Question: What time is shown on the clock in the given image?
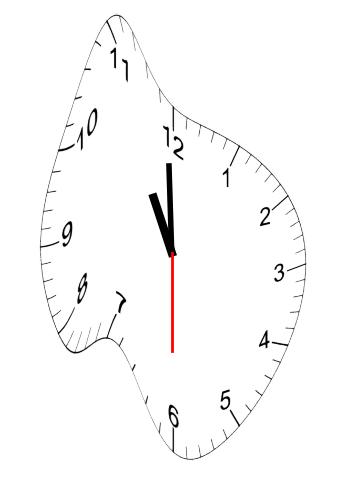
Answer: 10:59:30